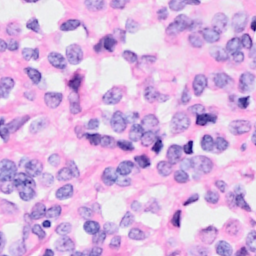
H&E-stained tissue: Breast